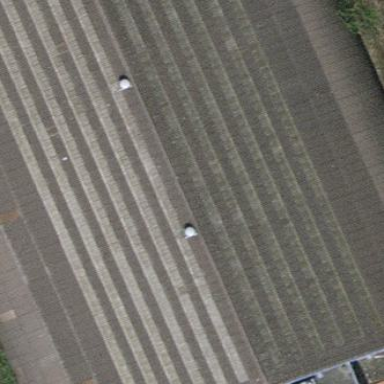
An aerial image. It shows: Building housing bowling alley.